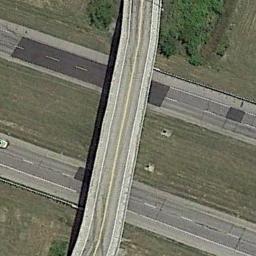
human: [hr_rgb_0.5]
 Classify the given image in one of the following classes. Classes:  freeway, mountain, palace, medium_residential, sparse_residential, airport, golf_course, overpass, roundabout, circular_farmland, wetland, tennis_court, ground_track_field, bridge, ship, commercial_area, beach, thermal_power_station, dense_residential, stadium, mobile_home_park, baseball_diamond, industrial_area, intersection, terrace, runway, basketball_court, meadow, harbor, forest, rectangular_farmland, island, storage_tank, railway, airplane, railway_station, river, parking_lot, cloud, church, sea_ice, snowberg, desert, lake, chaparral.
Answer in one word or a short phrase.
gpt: overpass